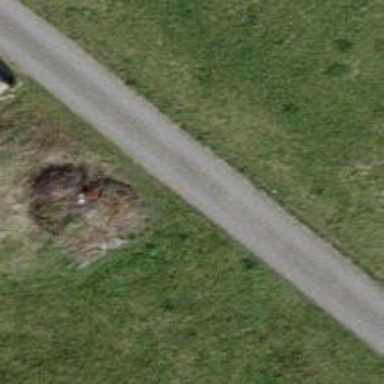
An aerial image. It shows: Paved service road.